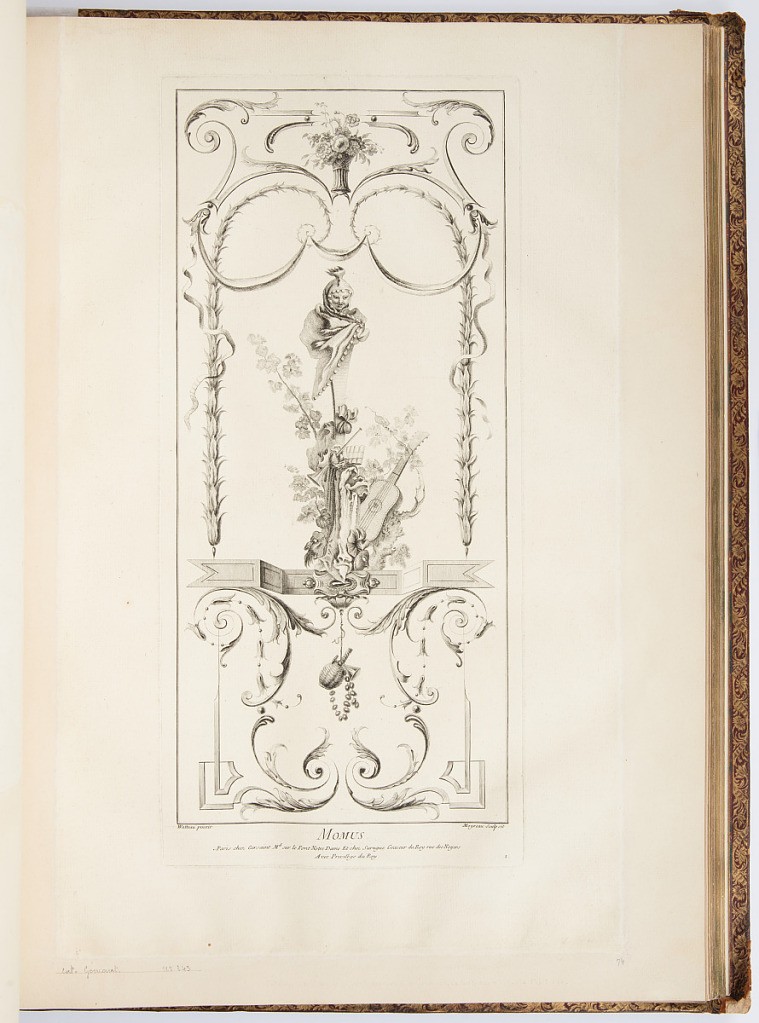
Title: MOMUS
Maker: Antoine Watteau, French, 1684–1721
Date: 1723-1735
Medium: Etching on laid paper
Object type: Bound print
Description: Panel of arabesque ornamenation with the personification of Momus, figure of Greek satire and mockery, at the center. The plate is signed.